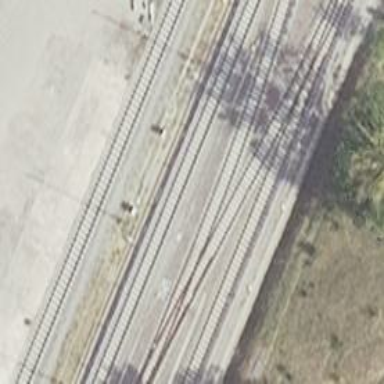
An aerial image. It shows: Railway switch with the turnout side on the left.